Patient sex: M
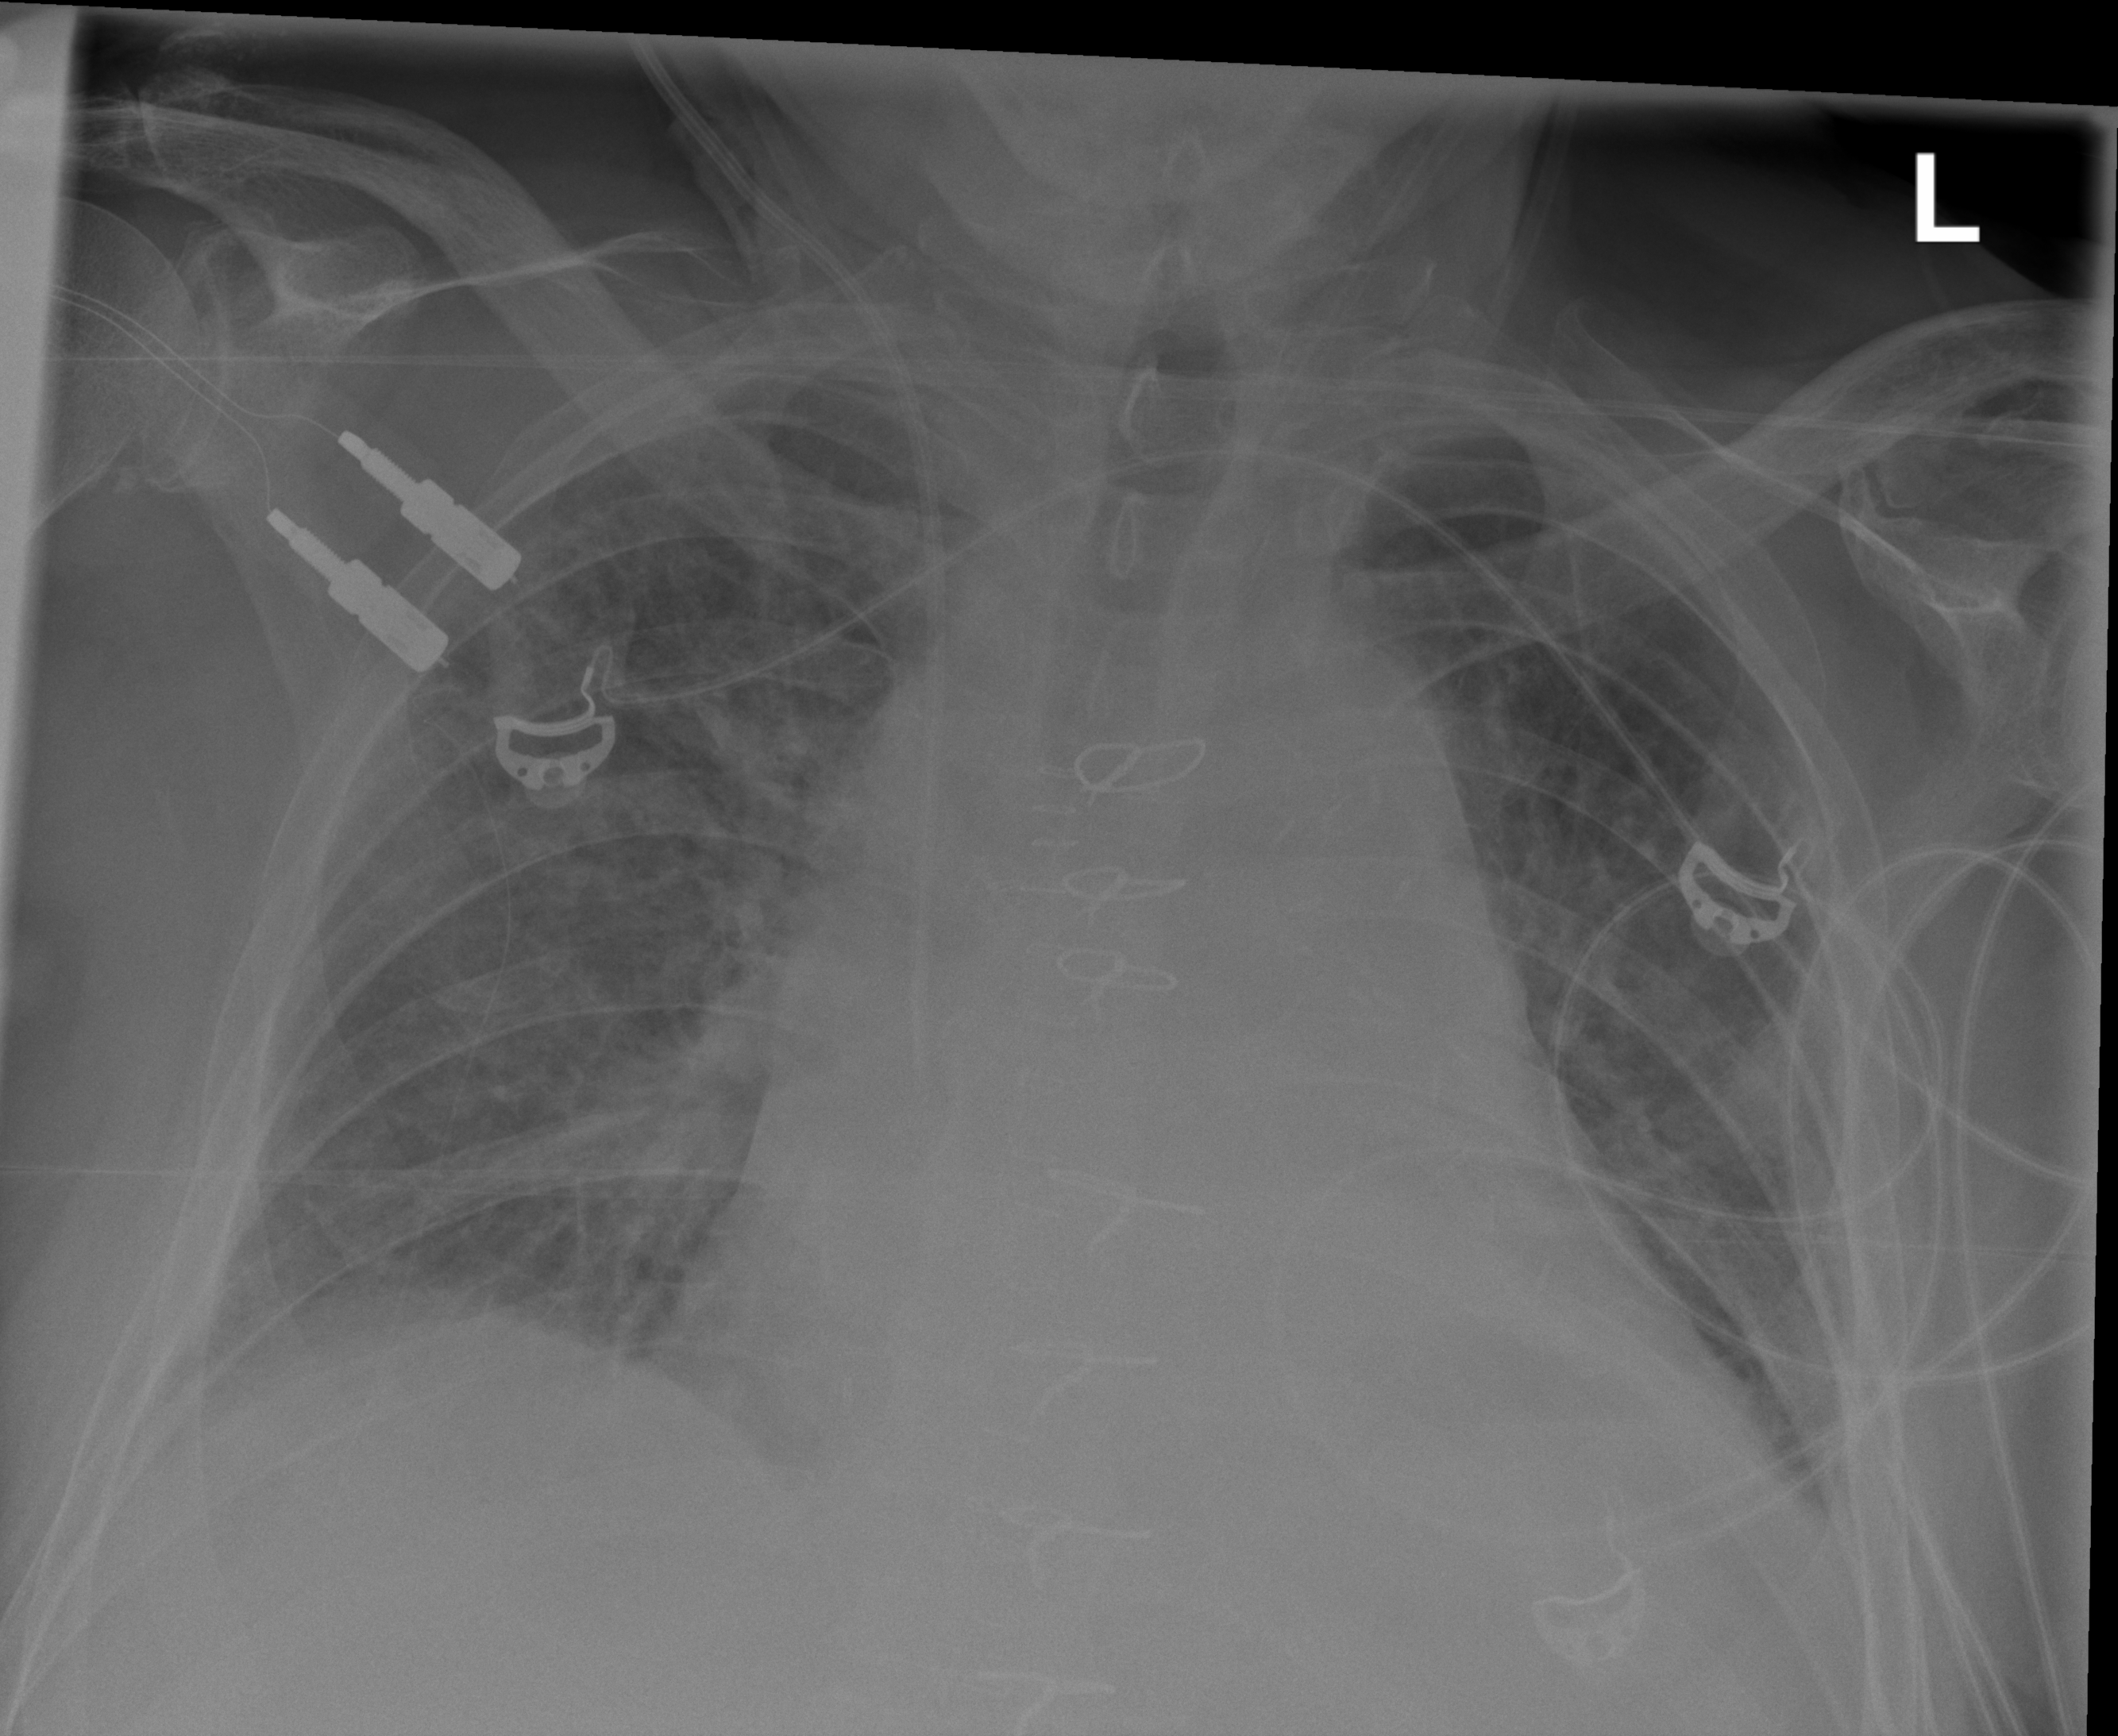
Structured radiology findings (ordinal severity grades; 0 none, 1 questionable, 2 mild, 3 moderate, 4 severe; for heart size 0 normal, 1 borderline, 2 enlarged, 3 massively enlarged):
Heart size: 2
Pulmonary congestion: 2
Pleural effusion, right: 2
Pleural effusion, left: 2
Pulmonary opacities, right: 1
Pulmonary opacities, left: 1
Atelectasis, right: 2
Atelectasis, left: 3